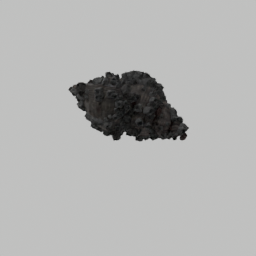
Label: animals